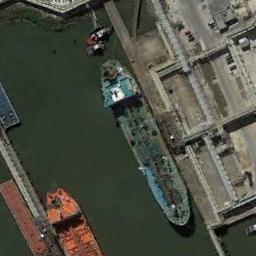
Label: ship